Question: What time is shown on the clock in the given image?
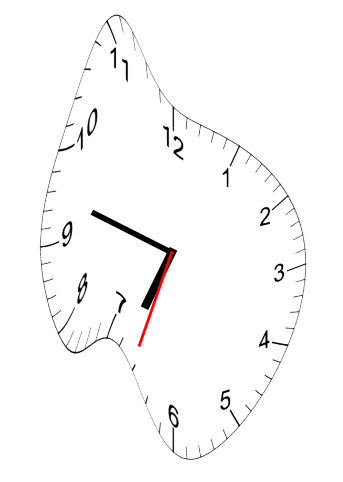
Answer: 06:47:33